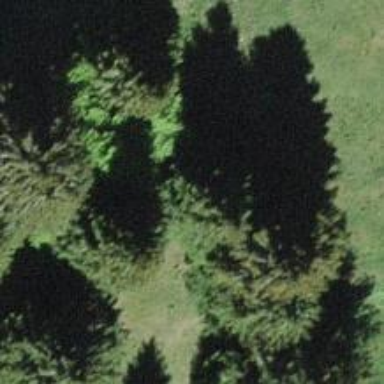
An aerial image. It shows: Needle-leaved tree in its natural environment.